Question: I have a list that contains 3 lists.
locations = [[(1,1), (3,3), (6,7)], [(5,2), (3,4), (2,3)], [(3,7), (3,5), (7,7)]]
The first list contains, the location of alphabet A
The second list contains, the location of alphabet B
The third list contains, the location of alphabet C

My task is to find them together where they sit close to each other. It's a word puzzle problem. Thus, alphabet B could sit up, down, right, or left of the A. The C has to be the same direction as the B to A.
In this case, the solution will be a new list with their locations. The answer is -
puzzle_solved_location = [(3,3), (3,4), (3,5)]
I was thinking about using the nested list. But there will be some problems where some words with 10 or 15 letters will be given. I need one program that will solve any word puzzle with any number of letters.
Currently, I'm trying a nested loop but it won't work for longer length word and the codes need to be edited each time for new words. The code is given below-
'''
A= [(1,1), (3,3), (6,7)]
B= [(5,2), (3,4), (2,3)]
C= [(3,7), (3,5), (7,7)]
for row_A,column_A in A:
for row_B,column_B in B:
if (row_A+1==row_B or row_A-1==row_B or row_A==row_B)
and (column_A+1==column_B or column_A-1 ==column_B or column_A==column_B):
for row_C,column_C in C:
x_co, y_co = row_B-row_A, column_B-column_A
if row_B+x_co ==row_C and column_B+y_co ==column_C:
print (row_A, column_A, row_B, column_B, row_C, column_C)
'''
The result gives the location of the solved puzzle.
'''
>> 3 3 3 4 3 5
'''
Is there any other way to do that without writing if statement for each alphabet?
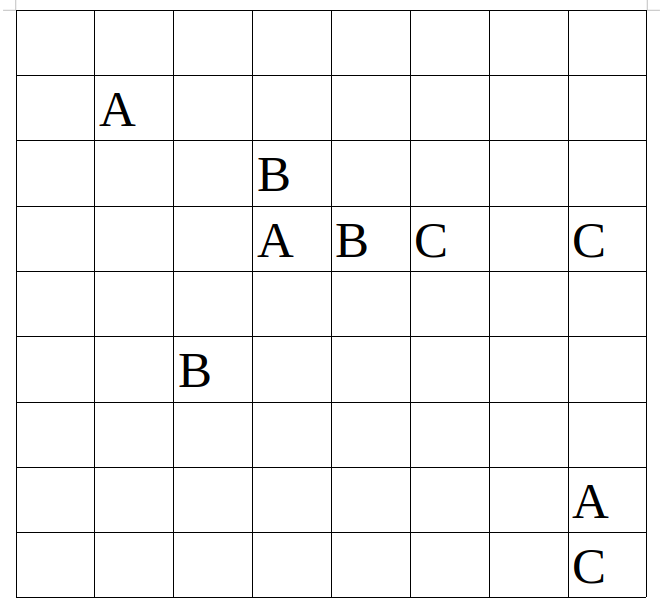
Answer: You can use a list comprehension to iterate through the 4 possible directions and the possible starting points (of 'A''s) to see which ones would result in finding the corresponding points in the rest of the locations:
'''
[[(ax + dx * i, ay + dy * i) for i in range(len(locations))] for dx, dy in ((1, 0), (0, 1), (-1, 0), (0, -1)) for ax, ay in locations[0] if all((ax + dx * i, ay + dy * i) in c for i, c in enumerate(locations[1:], 1))]
'''
This returns:
'''
[[(3, 3), (3, 4), (3, 5)]]
'''
Note that this returns a list of lists of tuples because there could potentially be more than one solution.